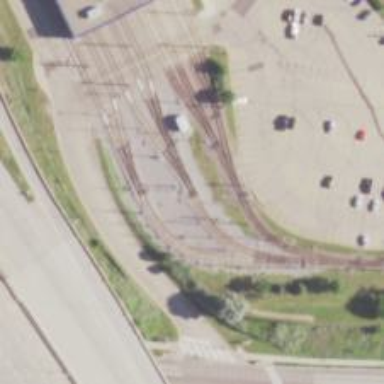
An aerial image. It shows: Light rail service yard with electrified contact lines.